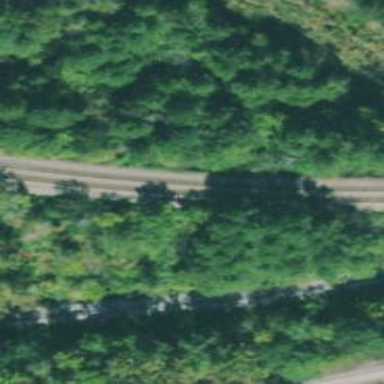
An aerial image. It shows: Railway track.